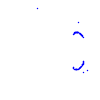
Particle: proton